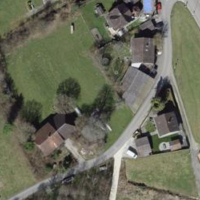
EUNIS habitat code: 55
Species observed at this site:
Gomphocerippus rufus